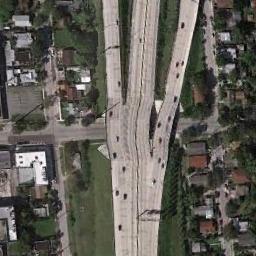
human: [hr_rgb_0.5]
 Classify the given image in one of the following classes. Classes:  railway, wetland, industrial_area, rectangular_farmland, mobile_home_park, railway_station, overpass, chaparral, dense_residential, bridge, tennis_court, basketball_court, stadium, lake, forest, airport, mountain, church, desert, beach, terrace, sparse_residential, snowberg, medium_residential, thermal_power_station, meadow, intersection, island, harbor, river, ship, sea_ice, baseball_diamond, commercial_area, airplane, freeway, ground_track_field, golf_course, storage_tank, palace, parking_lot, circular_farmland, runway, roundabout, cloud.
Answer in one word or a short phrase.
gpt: overpass